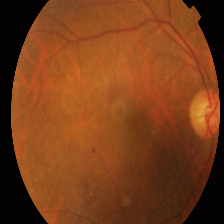
Diabetic retinopathy grade: Proliferative DR